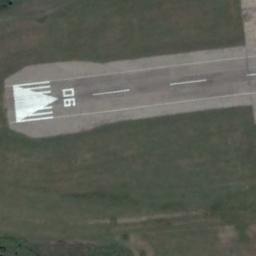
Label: runway